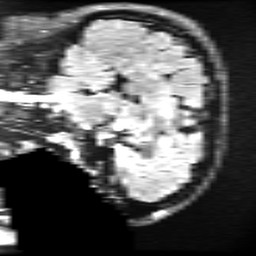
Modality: FLAIR
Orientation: sagittal
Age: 21
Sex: female
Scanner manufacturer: ge
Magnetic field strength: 3 T
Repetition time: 11 s
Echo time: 0.1497 s